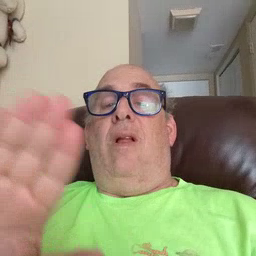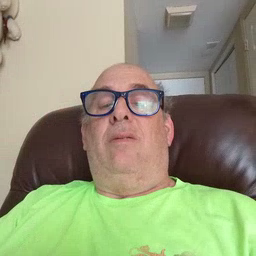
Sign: clean